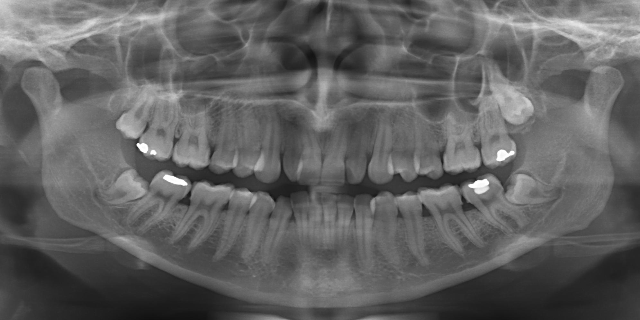
adult